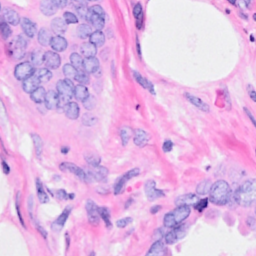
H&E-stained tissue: Breast